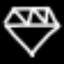
Label: diamond